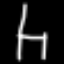
Label: chair